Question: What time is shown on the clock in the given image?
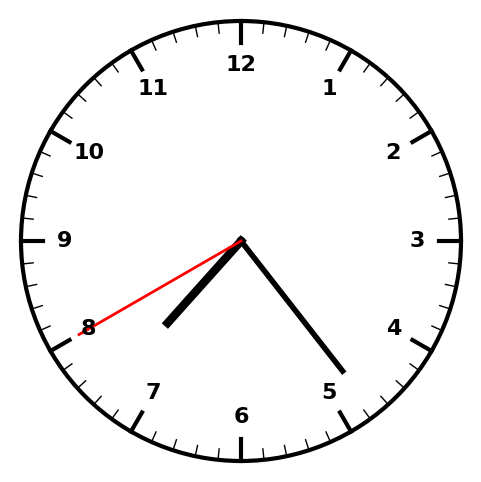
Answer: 07:23:40